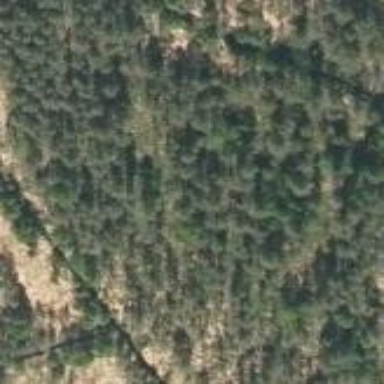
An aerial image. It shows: Woodland with needle-leaved trees.